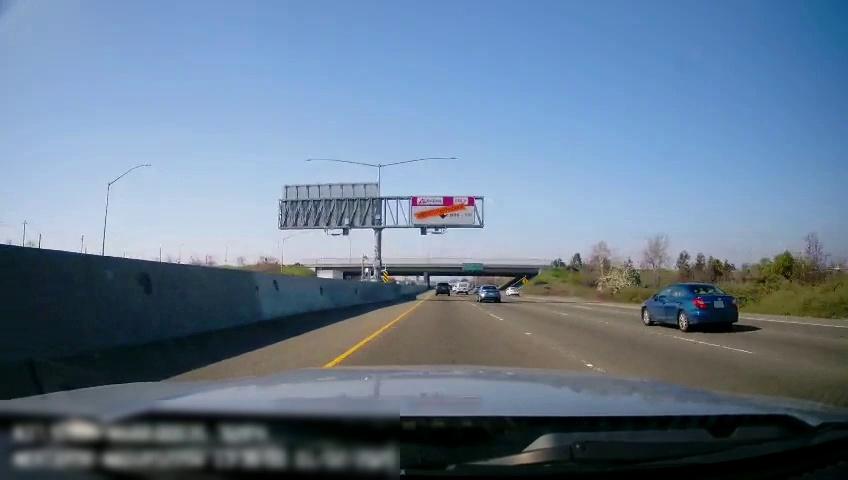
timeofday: Day
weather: Sunny
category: Drivable Space
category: Vehicles | Car
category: Vehicles | SUV
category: Vehicles | Car
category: Vehicles | Car
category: Vehicles | Van
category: Lanes | Current Lane
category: Lanes | Current Lane
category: Lanes | Alternate Lane
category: Lanes | Alternate Lane
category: Lanes | Opposite Lane
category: Traffic | Signs
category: Traffic | Signs